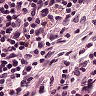
Metastatic tissue present: no